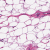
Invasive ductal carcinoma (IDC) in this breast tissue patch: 0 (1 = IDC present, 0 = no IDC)